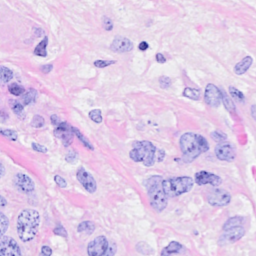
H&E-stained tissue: Breast